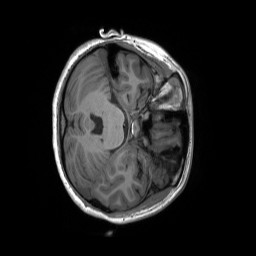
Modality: T1w
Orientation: axial
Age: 18
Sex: female
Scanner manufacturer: siemens
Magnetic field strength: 3 T
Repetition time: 2.3 s
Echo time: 0.00232 s